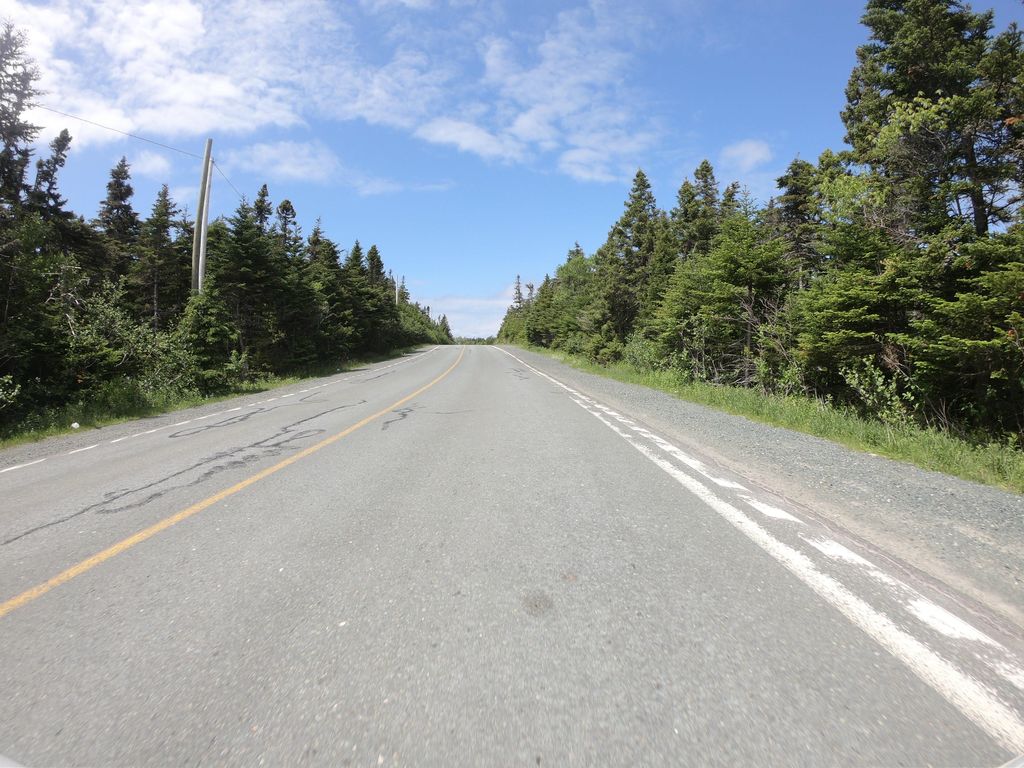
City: st_johns